Interaction volume radius: 5 \u00c5
Interaction volume height: 10 \u00c5
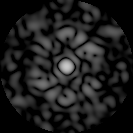
Disorder parameter: 0.7206